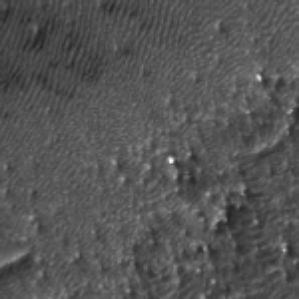
Label: frost